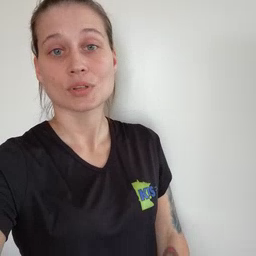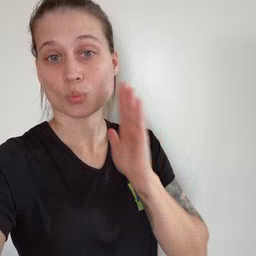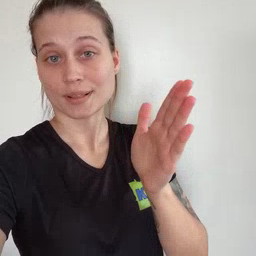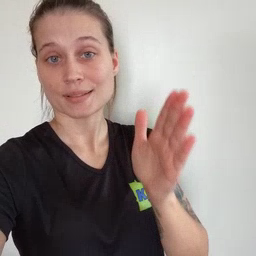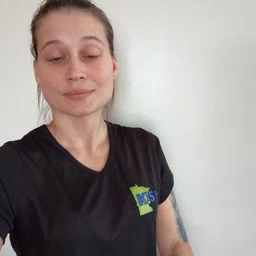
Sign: will